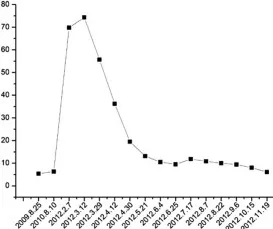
Serum tumor markers prior to and following icotinib treatment. Serum. Carcinoembryonic antigen (CEA).
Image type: pathology (immunostaining)